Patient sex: M
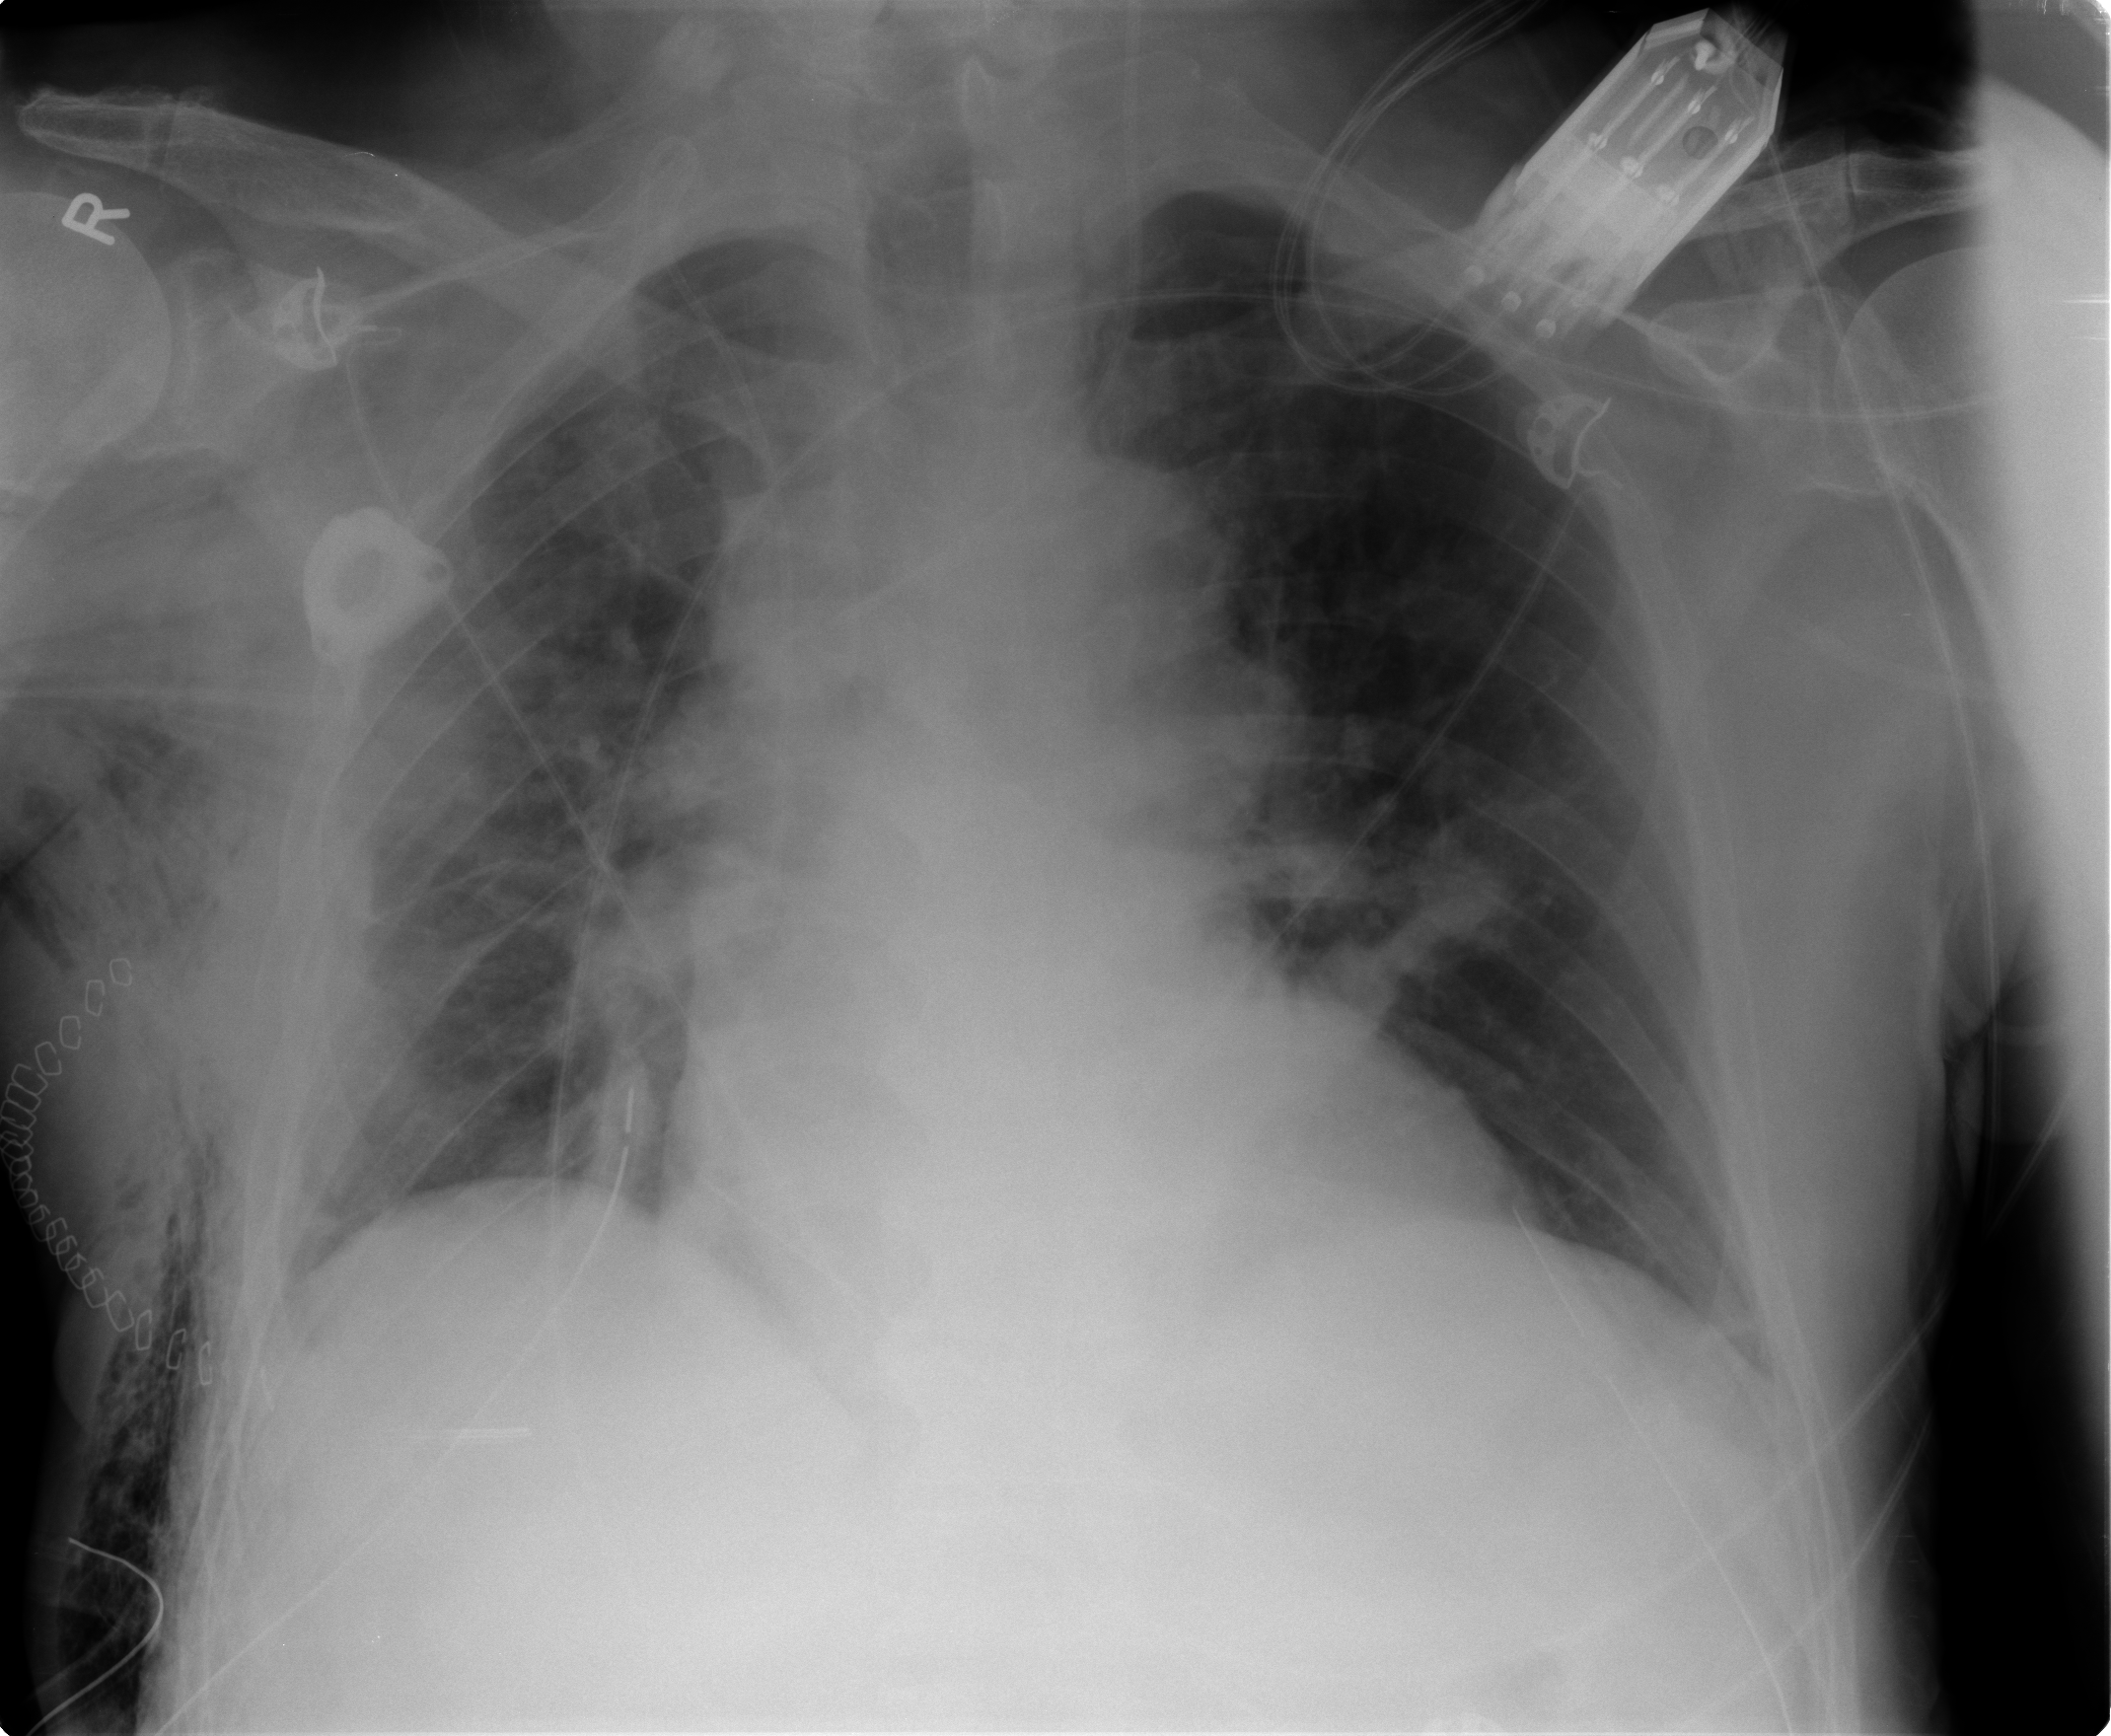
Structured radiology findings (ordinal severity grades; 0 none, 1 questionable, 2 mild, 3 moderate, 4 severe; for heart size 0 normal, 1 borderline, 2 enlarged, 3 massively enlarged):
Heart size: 2
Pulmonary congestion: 0
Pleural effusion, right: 0
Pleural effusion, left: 0
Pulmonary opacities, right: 2
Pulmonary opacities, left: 1
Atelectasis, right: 2
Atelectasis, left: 2